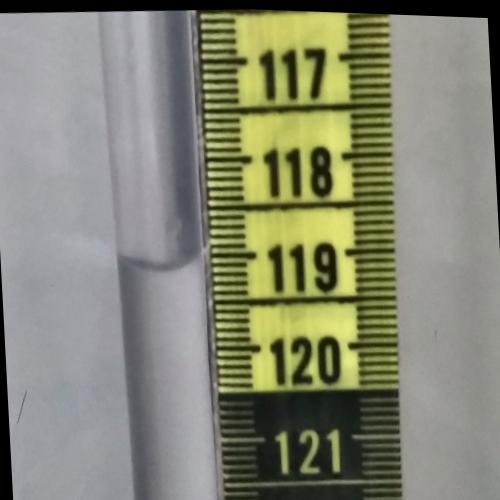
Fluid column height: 119.1 cm